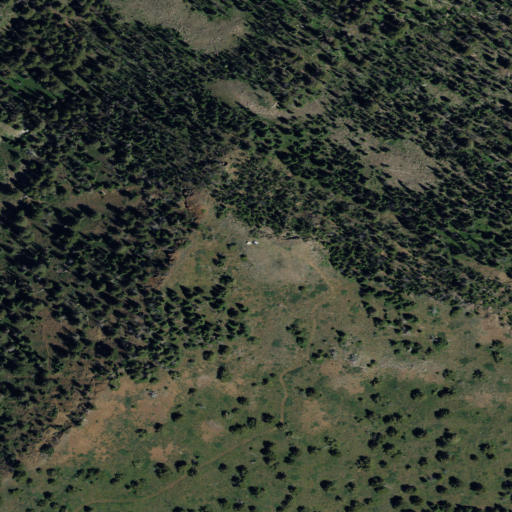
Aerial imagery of mountain in Idaho named Signal Peak containing evergreen forest, shrub, and grassland